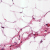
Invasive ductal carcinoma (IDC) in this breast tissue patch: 0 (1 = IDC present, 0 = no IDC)